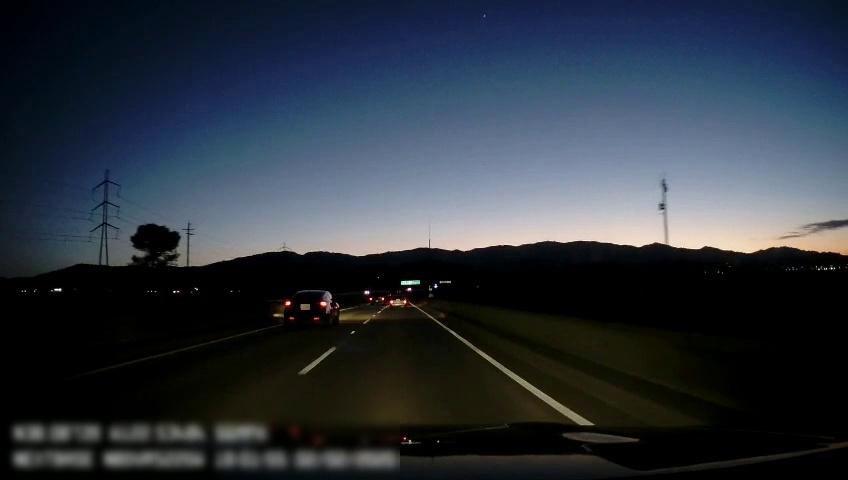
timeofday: Dusk/Dawn/Twilight
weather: Sunny
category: Drivable Space
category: Vehicles | Car
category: Vehicles | Car
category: Vehicles | Car
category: Lanes | Current Lane
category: Lanes | Current Lane
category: Lanes | Alternate Lane
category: Traffic | Signs